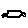
Label: car